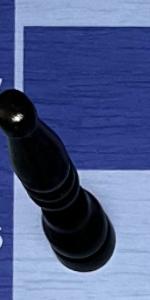
Label: Bishop_Black